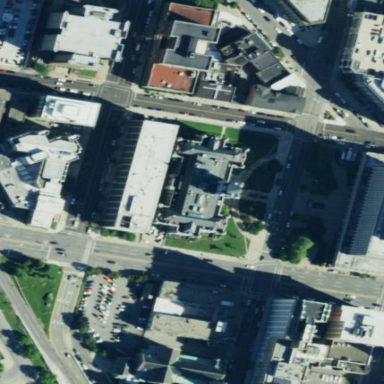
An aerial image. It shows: Courthouse building.